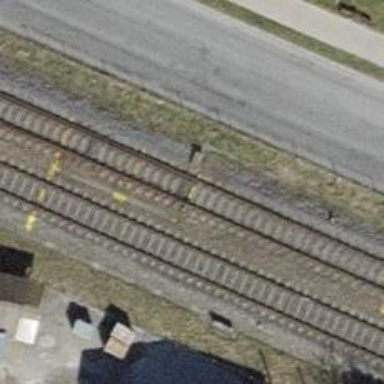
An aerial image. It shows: Railway switch.